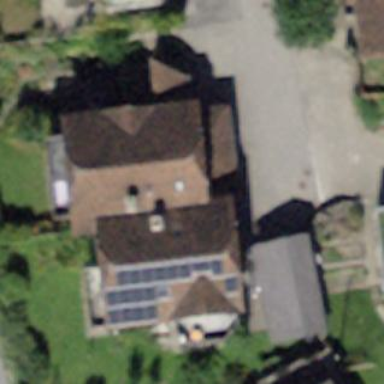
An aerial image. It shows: Half-hipped roof on semi-detached house.